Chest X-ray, AP view. Patient: 46 years old, sex M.
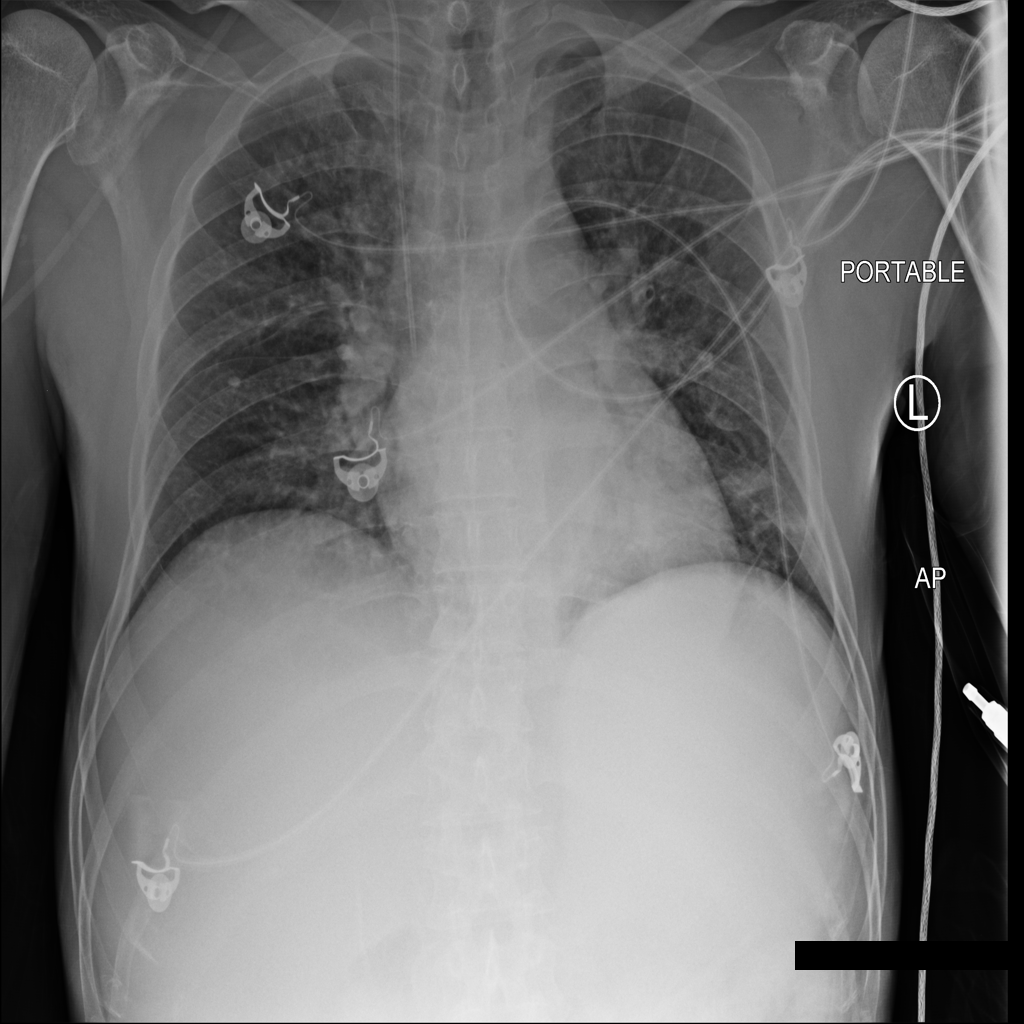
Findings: No Finding